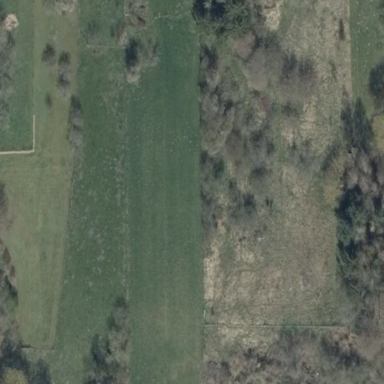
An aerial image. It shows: Beautiful meadow.